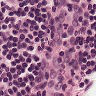
Metastatic tissue present: no